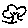
Label: tree